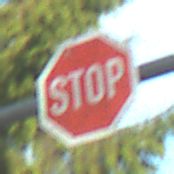
Verkehrszeichen: Stop
Umgebung: Outdoor, Suburban
Tageszeit: SunriseSunset
Wetter: PartlyCloudy
Licht: Natural
Jahreszeit: NotSpecified
Kontrast: MediumContrast